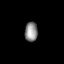
Tissue: prostate
Cell type: T cells
Senescence score: 0.2099
Nuclear area (px): 248
Mean DAPI intensity: 139.254